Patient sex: M
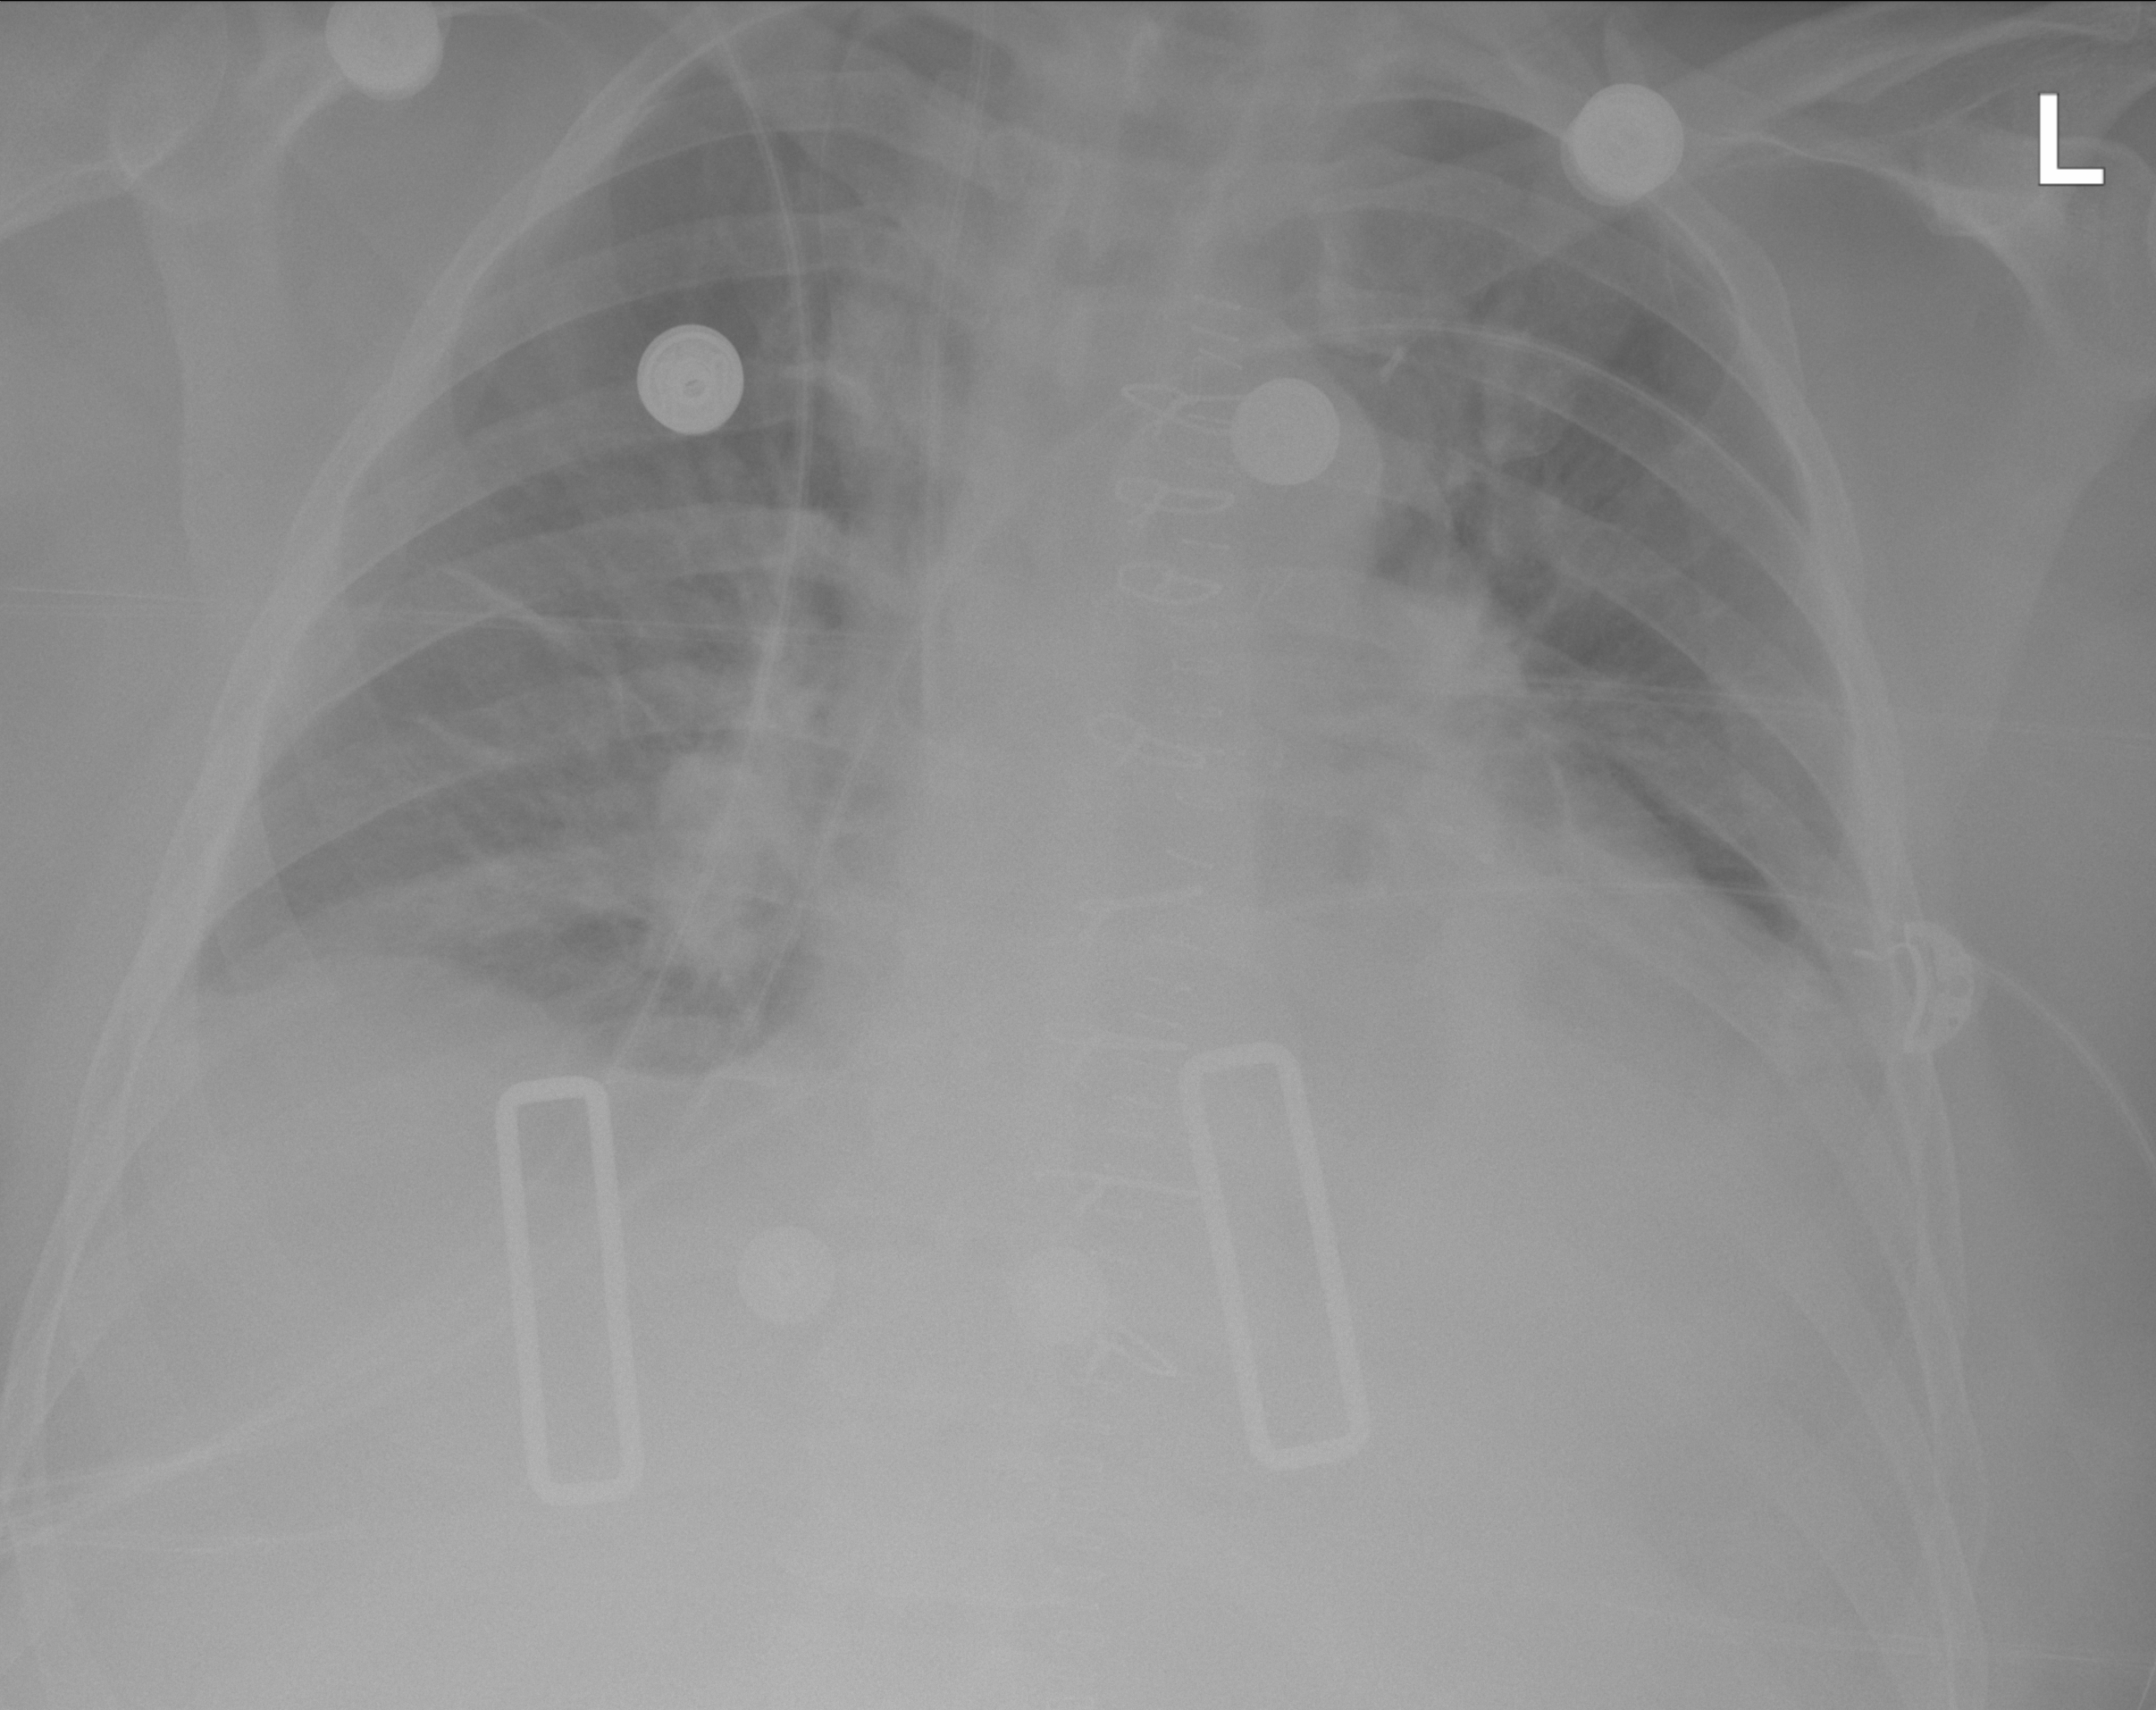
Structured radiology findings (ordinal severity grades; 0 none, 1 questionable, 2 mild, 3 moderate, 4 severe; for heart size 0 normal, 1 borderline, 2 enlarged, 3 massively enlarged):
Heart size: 2
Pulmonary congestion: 2
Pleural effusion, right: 2
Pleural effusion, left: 3
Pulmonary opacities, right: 2
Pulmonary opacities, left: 2
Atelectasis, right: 2
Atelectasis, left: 2